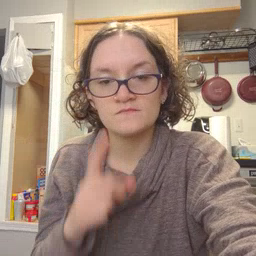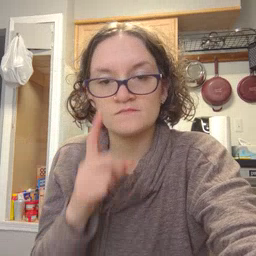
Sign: pool